Question: I get the following error on a capistrano deploy:

If I run that commmand from the command line, I get the following:
You have already activated rake 0.9.2, but your Gemfile requires rake 10.0.3. Using bundle exec may solve this.
From my Gemfile
'''
gem 'rake', '10.0.3'
'''
When I look at Gemfile.lock, I see only three mentions of rake:
'''
railties (3.1.10)
rake (>= 0.8.7)
rake (10.0.3)
rake (= 10.0.3)
'''
This seems like fixing it at 10.0.3 should be fine.
Why am I getting this and how do I resolve this? What would happen if I ran 'gem uninstall rake'? Would Capistrano still work after that?
thx in advance
different rake versions:
'''
root@curren:/data/sites/domain.com/apps/app-rails/current# rake -V
rake, version 0.9.2
root@curren:/data/sites/domain.com/apps/app-rails/current# bundle exec rake -V
rake, version 10.0.3
'''
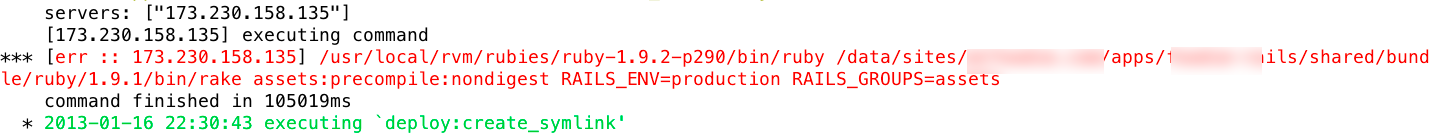
Answer: If there is no reason not to update rake, you can run
'''
bundle update rake
'''
This will actually update your Gemfile.lock to use the newest version of rake
if you want to keep rake 0.9.2 uninstall the newest
'''
gem uninstall rake
#result on my box
Select gem to uninstall:
1. rake-0.8.7
2. rake-10.0.1
3. rake-10.0.2
4. All versions
'''
<URL>.